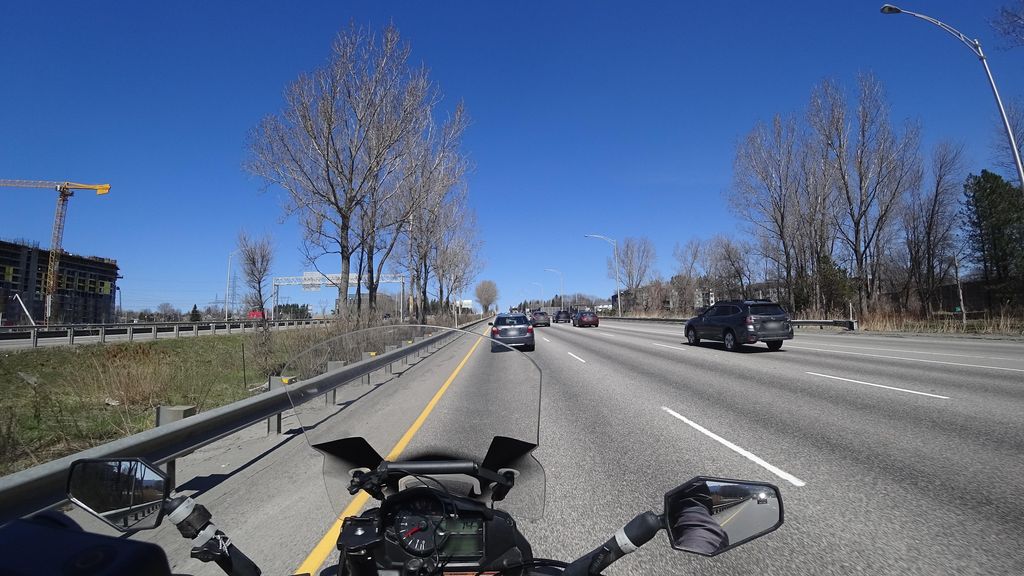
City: quebec_city